Question: I have a picture with a text overlay, inside a box. This is a responsive design, so the box does not have fixed dimensions. I want to move the text overlay from the top to the bottom, but with a nice smooth animation that does this. The animation must play on hover. I already figured out how to do this, but I don't have the animation.
This is roughly what the HTML looks like:
'''
<div class="box">
<div class="box_content">
<img class="inner_img" src="http://placehold.it/1000x1000" />
<div class="title">The Title</div>
</div>
</div>
'''
And this is the (stripped) css:
'''
.box {
position: relative;
}
.box_content {
position: absolute;
top: 0;
left: 0;
}
.title {
position: absolute;
bottom: 0; /* This moves it to the bottom (initial state) */
width: 100%;
height: 20%;
background: rgb(148, 193, 31);
background: rgba(148, 193, 31, 0.5);
}
.box:hover .title {
top: 0; /* This moves it to the top (only on hover) */
}
'''
Now this works, but I want a visual animation that move the 'title' div to the top, or bottom. The difficult part is that, as I mentioned earlier, the div is variable in size. That means that you can't just use something like 'top: 300px' and 'top: 0' to switch between top and bottom.
How would I do this? Is it even possible using pure CSS? And what would I need to do if I used JQuery?
.
Another thing to note is that this is just in development. The final product should also include a paragraph on hover like shown in this picture:

This paragraph moves up from somewhere behind the surrounding, simultaneously to the title. I'm not asking how to do that in this question, unless thing ridiculously changes the way this whole thing should/could be done.
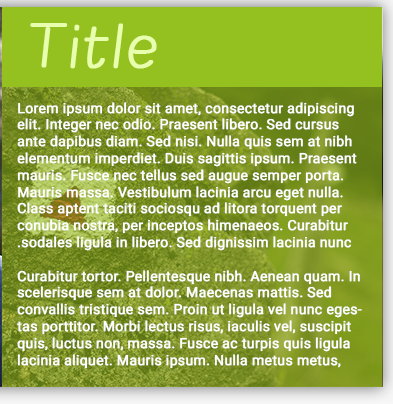
Answer: You could do this using CSS 'transition'.
Rather than giving it an initial position of 'bottom: 0', you could give it 'top: 80%' ('100%' - height of '.title'). Then on ':hover' change it to 'top: 0'.
## Fiddle
'''
.box {
position: relative;
}
.box_content {
position: absolute;
top: 0;
left: 0;
}
.title {
position: absolute;
top: 80%;
/* This moves it to the bottom (initial state) */
width: 100%;
height: 20%;
background: rgb(148, 193, 31);
background: rgba(148, 193, 31, 0.5);
-webkit-transition: top 1s;
transition: top 1s;
}
.box:hover .title {
top: 0;
/* This moves it to the top (only on hover) */
}
'''
'''
<div class="box">
<div class="box_content">
<img class="inner_img" src="http://placehold.it/1000x1000" />
<div class="title">The Title</div>
</div>
</div>
'''